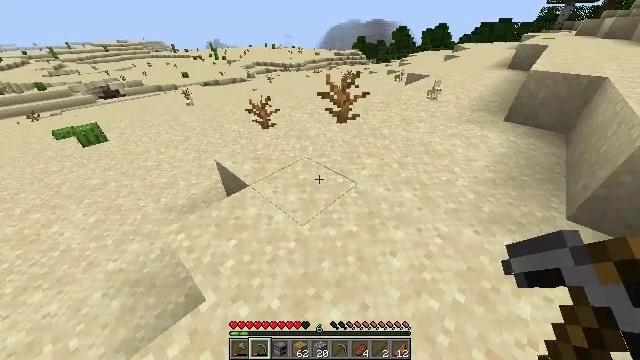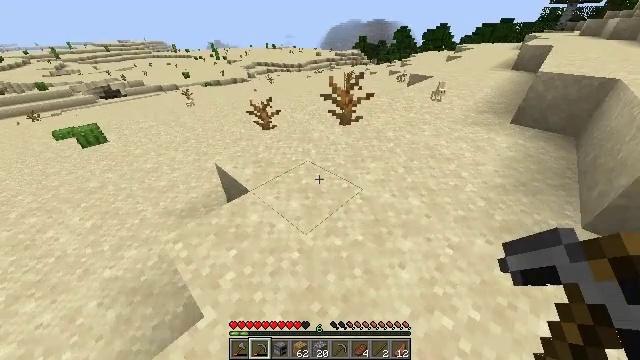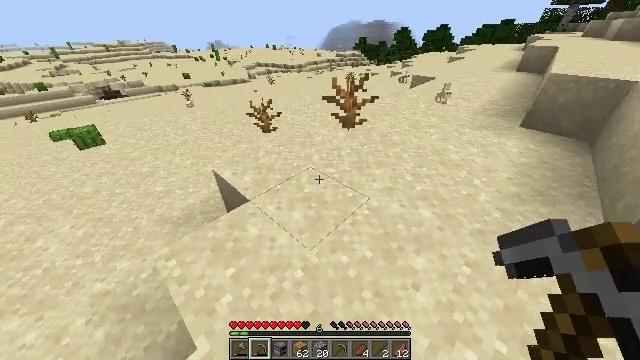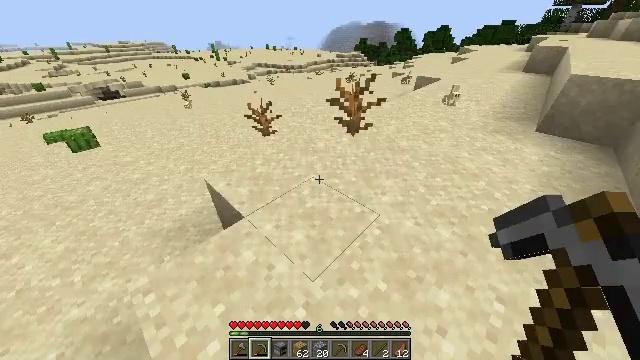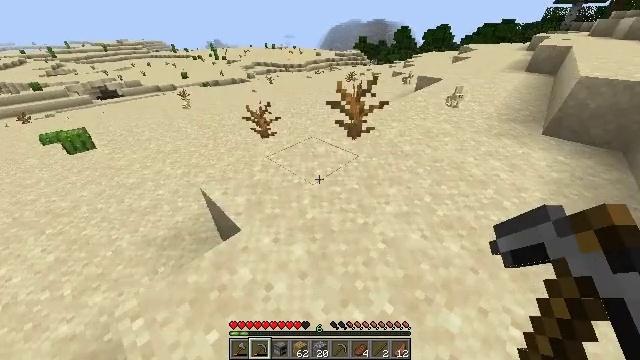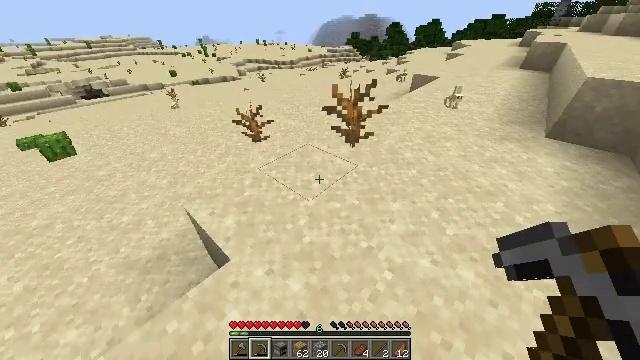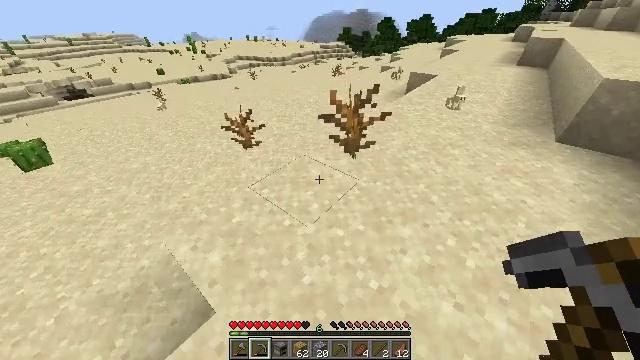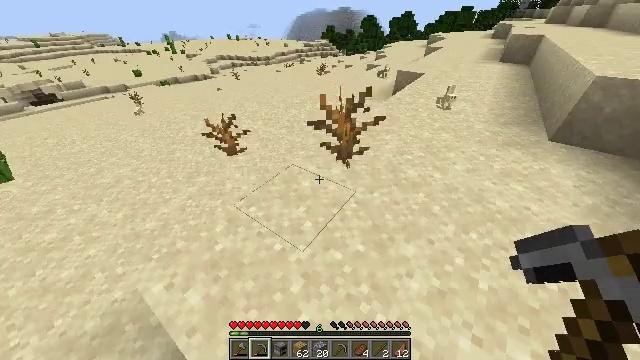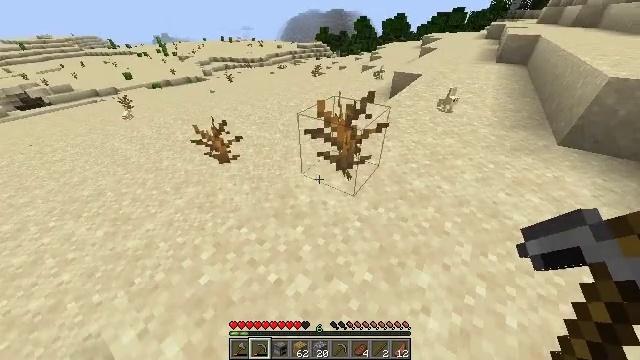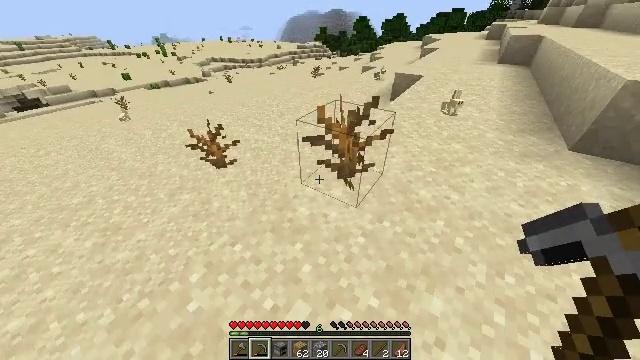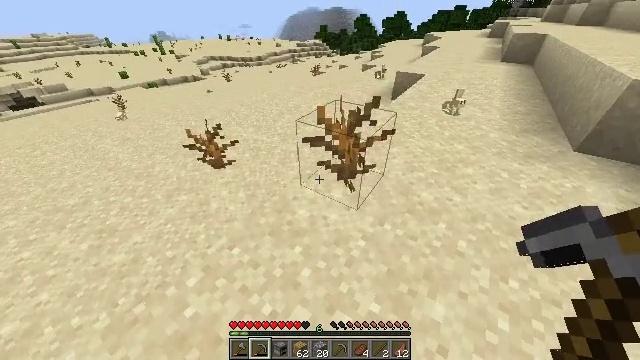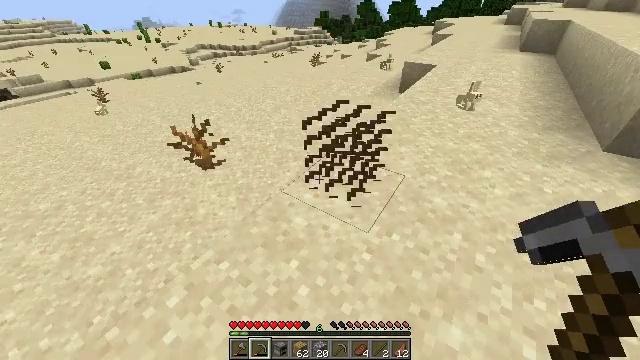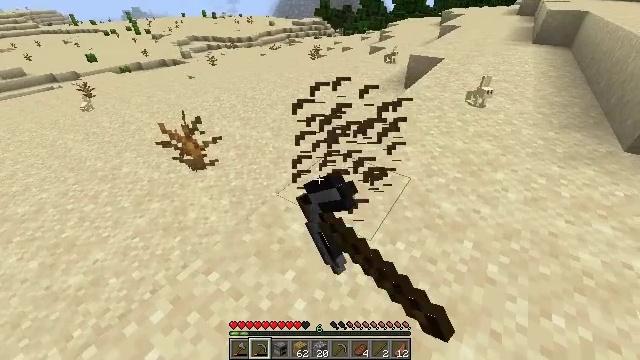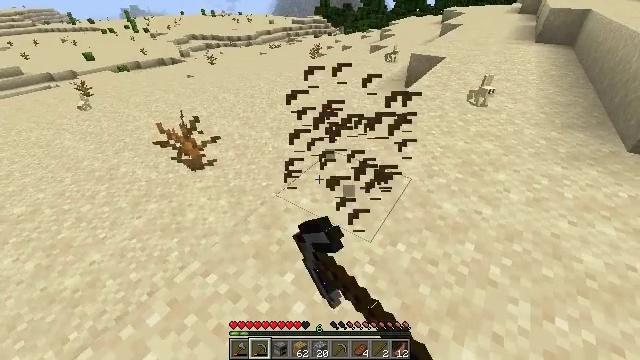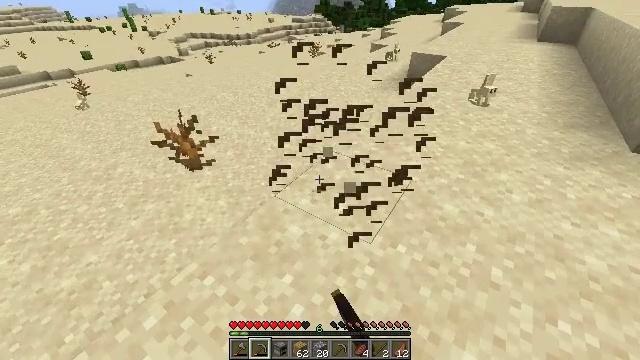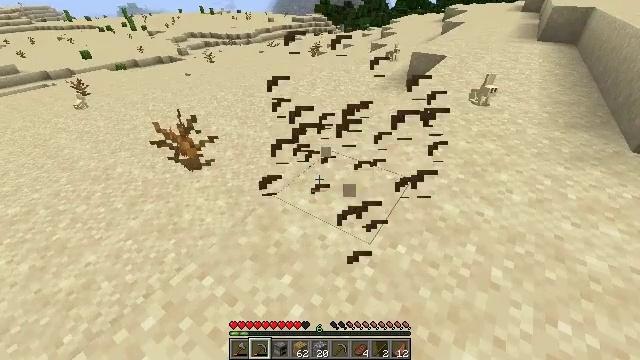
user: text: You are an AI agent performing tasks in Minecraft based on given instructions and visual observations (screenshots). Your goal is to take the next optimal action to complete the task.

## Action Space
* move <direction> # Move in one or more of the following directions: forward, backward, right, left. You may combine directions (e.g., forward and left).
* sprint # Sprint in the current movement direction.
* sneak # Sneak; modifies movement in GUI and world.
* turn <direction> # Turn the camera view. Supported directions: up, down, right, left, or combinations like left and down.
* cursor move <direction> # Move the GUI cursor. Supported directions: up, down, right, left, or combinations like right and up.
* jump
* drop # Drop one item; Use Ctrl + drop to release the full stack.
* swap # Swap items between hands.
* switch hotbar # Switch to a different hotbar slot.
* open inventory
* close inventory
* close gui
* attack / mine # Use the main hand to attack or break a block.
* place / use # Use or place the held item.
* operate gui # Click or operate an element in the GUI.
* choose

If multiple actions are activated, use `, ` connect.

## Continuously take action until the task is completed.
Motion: motion action
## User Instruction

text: Break the dead bush for sticks.
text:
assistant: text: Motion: move forward
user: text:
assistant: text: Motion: move forward
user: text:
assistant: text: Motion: move forward
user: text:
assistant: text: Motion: move forward
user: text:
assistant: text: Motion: move forward, turn right
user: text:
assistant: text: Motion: move forward, turn right
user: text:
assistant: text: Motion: move forward, turn right
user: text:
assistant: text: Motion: move forward, turn right
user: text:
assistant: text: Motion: no_op
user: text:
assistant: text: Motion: no_op
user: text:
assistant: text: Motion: attack / mine
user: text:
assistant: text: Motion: attack / mine
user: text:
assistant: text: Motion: attack / mine
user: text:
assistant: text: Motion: no_op
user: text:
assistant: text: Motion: no_op
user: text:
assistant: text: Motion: no_op
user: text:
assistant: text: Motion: no_op
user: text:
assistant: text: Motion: no_op
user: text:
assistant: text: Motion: no_op
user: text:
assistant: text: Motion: no_op
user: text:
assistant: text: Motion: no_op
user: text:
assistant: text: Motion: no_op
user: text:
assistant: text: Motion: no_op
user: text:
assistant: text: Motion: no_op
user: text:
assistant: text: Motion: move forward
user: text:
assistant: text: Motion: move forward, turn right
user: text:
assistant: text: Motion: move forward and move right, turn right
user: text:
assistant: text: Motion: move forward and move right
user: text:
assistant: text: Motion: move forward and move right
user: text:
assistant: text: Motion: move forward and move right